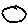
Label: moon